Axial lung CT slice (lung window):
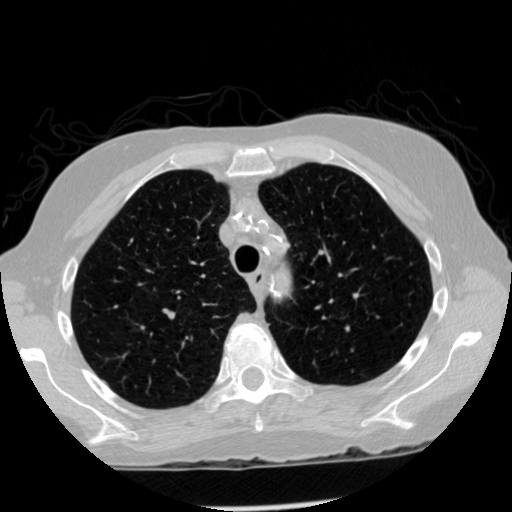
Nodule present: no